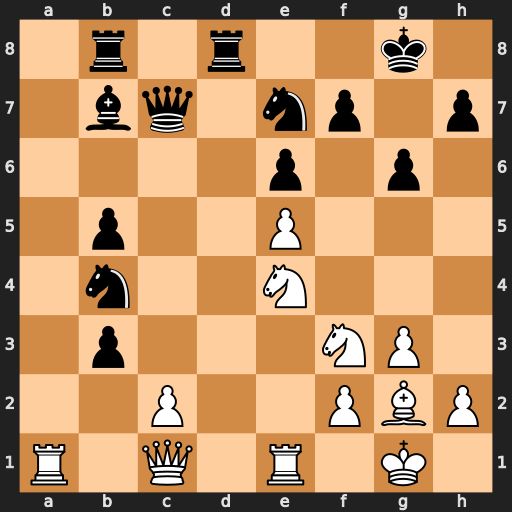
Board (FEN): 1r1r2k1/1bq1np1p/4p1p1/1p2P3/1n2N3/1p3NP1/2P2PBP/R1Q1R1K1
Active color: w
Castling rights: -
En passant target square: -
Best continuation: Qh6 Bxe4 Ng5 Nf5 Qxh7+